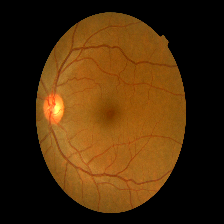
Diabetic retinopathy grade: Mild